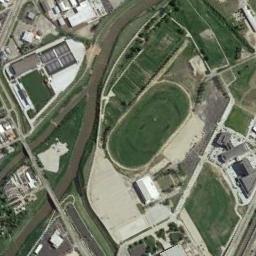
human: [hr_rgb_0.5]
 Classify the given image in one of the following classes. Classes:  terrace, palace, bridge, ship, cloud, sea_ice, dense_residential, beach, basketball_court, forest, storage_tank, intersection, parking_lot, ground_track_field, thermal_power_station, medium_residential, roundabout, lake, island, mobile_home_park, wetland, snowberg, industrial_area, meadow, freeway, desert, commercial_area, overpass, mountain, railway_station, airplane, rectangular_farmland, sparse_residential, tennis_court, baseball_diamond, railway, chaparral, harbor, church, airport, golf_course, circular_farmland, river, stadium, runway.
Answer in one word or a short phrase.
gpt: ground_track_field